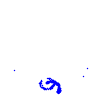
Particle: electron